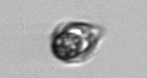
Label: Mesodinium